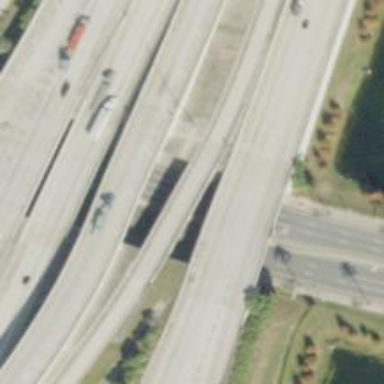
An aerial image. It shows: Bridge over motorway_link.